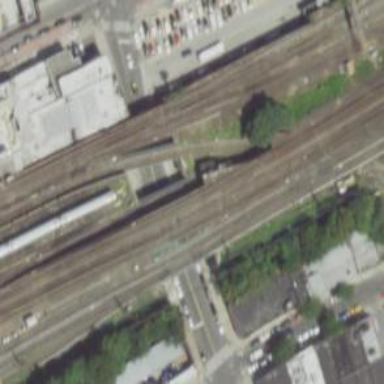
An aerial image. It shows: Railway bridge with electrified rail tracks.